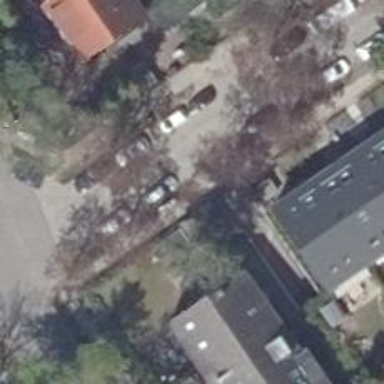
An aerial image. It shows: Avenue of deciduous broadleaved trees.